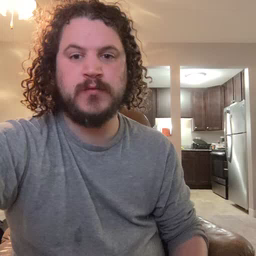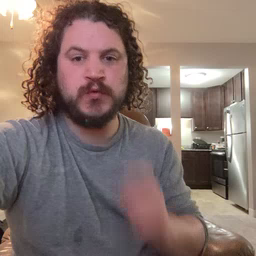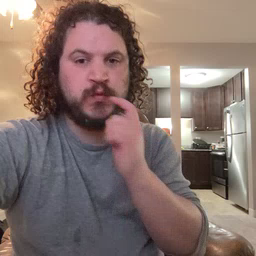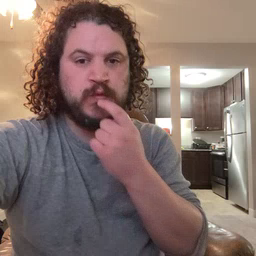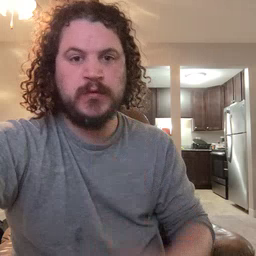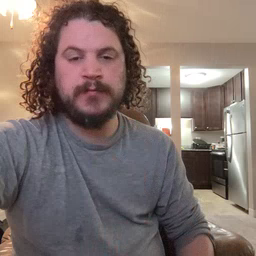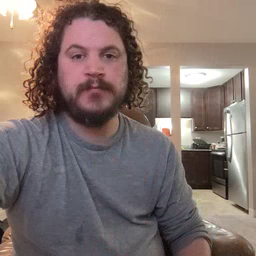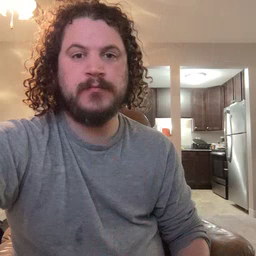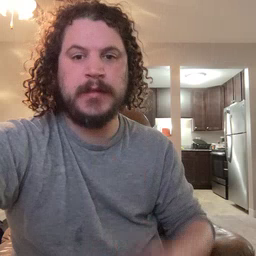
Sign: tooth